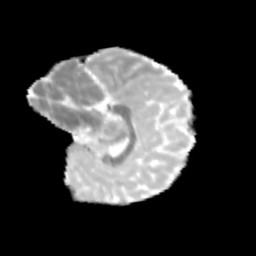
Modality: MD
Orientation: sagittal
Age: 8
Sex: female
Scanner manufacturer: siemens
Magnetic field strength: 3 T
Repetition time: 3.8 s
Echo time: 0.07 s